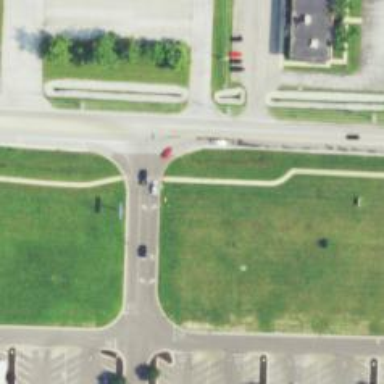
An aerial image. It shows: Asphalt footway crossing.